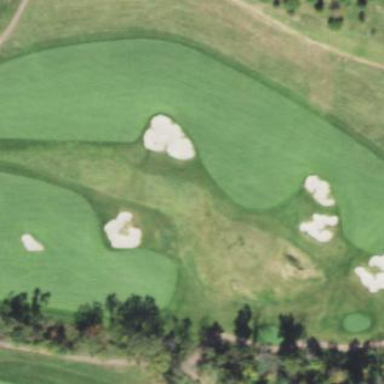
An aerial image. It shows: Rough grassy area used for golf.